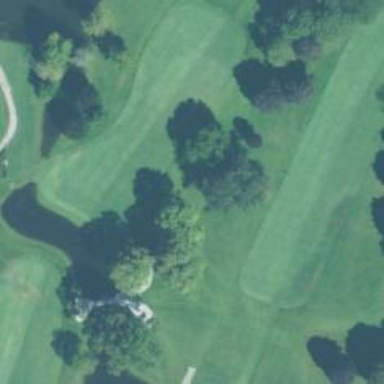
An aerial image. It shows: Golf hole.